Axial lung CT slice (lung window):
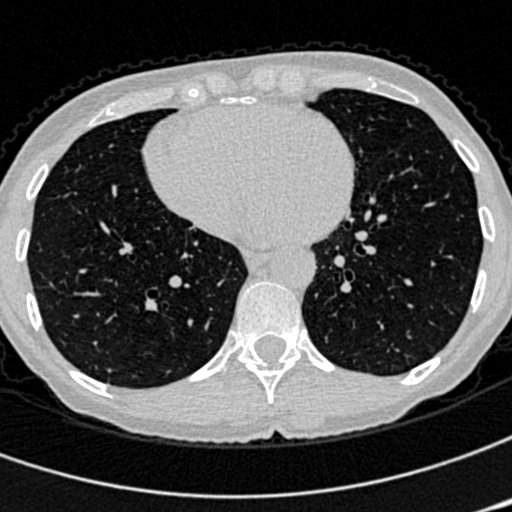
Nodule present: no